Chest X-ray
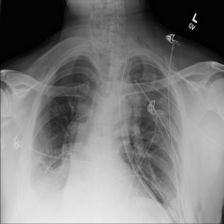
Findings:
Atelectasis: negative
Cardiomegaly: negative
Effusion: negative
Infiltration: negative
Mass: negative
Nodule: negative
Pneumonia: negative
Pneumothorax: negative
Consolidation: negative
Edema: negative
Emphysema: negative
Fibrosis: negative
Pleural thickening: negative
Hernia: negative